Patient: sex F, age 22
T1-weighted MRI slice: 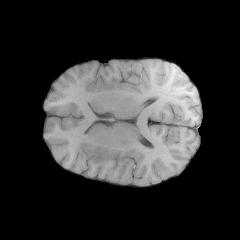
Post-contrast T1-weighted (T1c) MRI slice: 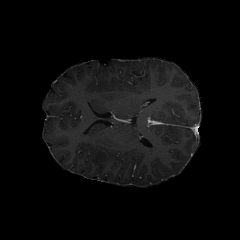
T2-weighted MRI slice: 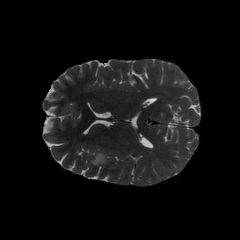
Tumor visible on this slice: yes
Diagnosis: Astrocytoma, IDH-mutant
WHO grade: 2